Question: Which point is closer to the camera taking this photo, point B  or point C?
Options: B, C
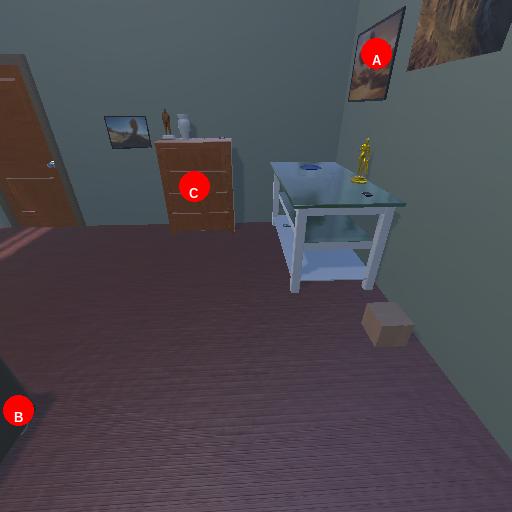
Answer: B